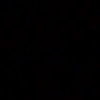
Label: space